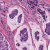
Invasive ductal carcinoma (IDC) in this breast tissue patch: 0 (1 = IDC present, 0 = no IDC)